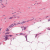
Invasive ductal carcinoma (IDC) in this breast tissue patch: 1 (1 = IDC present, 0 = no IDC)